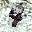
Label: 4